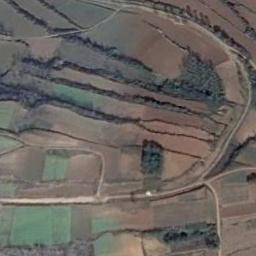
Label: terrace